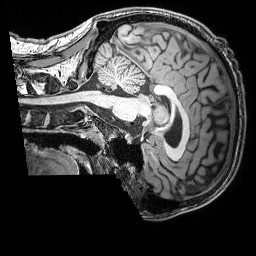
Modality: T1w
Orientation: sagittal
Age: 26
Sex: male
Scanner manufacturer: siemens
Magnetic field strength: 3 T
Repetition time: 2.53 s
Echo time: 0.00388 s